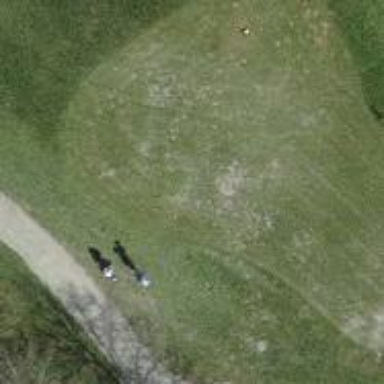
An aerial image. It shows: Golf tee.